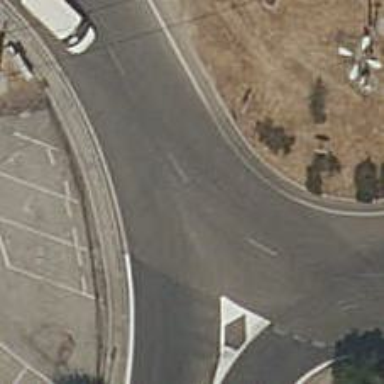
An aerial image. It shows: Tertiary road leading to roundabout junction.